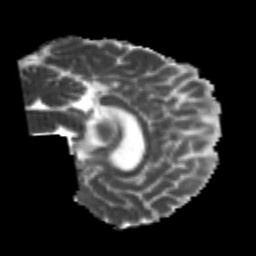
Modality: MD
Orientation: sagittal
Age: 24
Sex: male
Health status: healthy
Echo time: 0.074 s